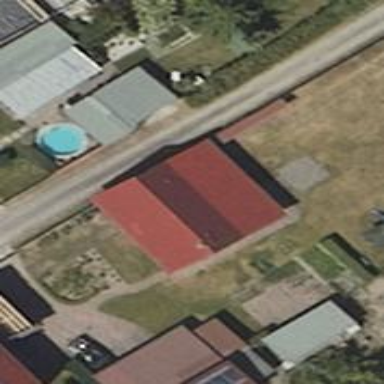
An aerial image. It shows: Shed.